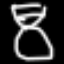
Label: hourglass